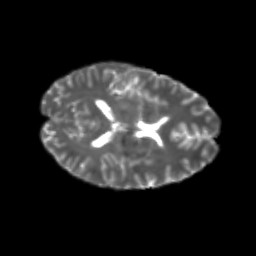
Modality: T2w
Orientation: axial
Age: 24
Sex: male
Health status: healthy
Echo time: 0.074 s